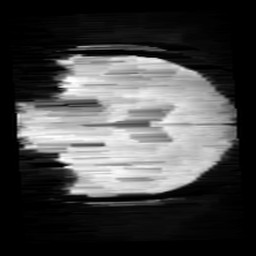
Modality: minIP
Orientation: coronal
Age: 13
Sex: female
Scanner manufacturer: siemens
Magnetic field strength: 3 T
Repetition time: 0.027 s
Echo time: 0.02 s